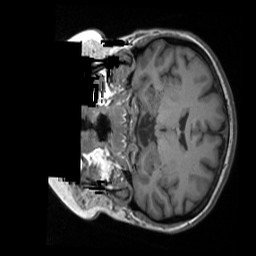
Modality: T1w
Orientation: coronal
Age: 43
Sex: female
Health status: ill
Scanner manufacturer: siemens
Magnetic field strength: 3 T
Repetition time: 1.9 s
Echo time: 0.00247 s